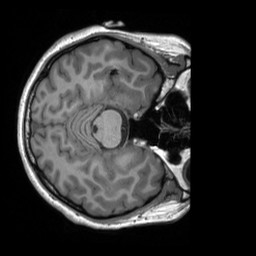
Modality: T1w
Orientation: axial
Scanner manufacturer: siemens
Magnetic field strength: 3 T
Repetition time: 2 s
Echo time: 0.0023 s